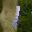
Label: 1